【题型】解答题　【知识点】平面几何　【难度】easy
如图, $AB$ 为 $\odot O$ 的直径, 弦 $CD \perp AB$ 于点 $E$, 点 $F$ 为圆上一点, $AD = DF$, 过点 $C$ 作 $CH // AF$ 交 $AB$ 于点 $G$, 交 $AD$ 于点 $H$。

(1) 求证：$CD = CH$。

(2) 若 $CG = 2GH$, $AB = 10$, 求 $AF$
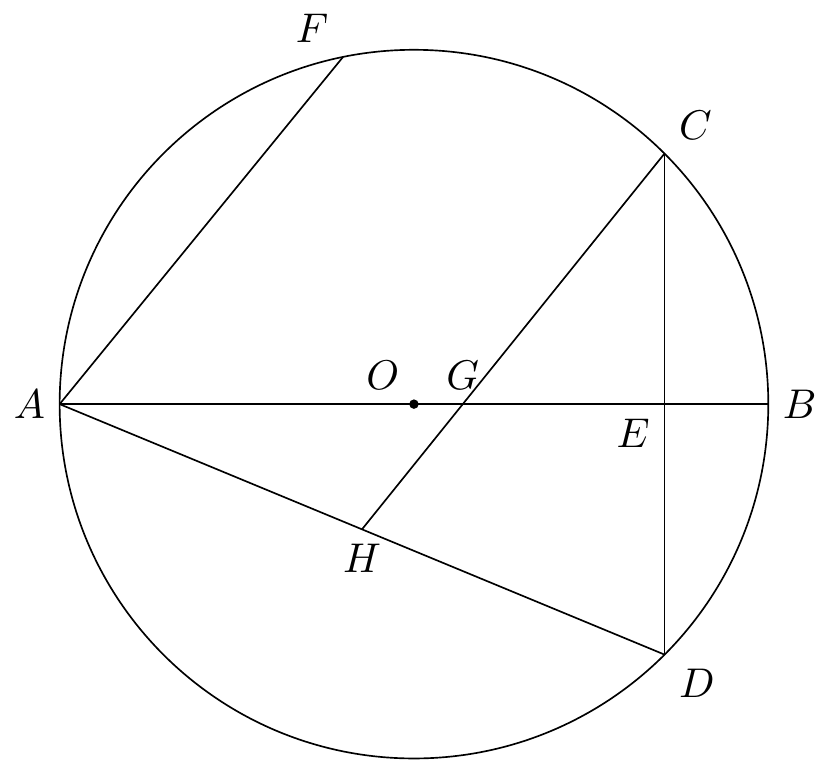
【解答】
解：
(1) 证明：$\because AB$ 为 $\odot O$ 的直径, $CD \perp AB$,

$\therefore \widehat{AC} = \widehat{AD}$,

$\because AD = DF$,

$\therefore \widehat{AD} = \widehat{DF}$,

$\therefore \widehat{AC} = \widehat{DF}$,

$\therefore \angle FAD = \angle ADC$,

$\because CH // AF$,

$\therefore \angle FAD = \angle CHD$,

$\therefore \angle CHD = \angle ADC$,

$\therefore CD = CH$；

(2) 过点 $O$ 作 $OM \perp AF$, 垂足为点 $M$,

则 $AM = \frac{1}{2} AF$,

$\because \widehat{AC} = \widehat{DF}$,

$\therefore \widehat{AF} = \widehat{CD}$,

$\therefore AF = CD$,

$\therefore CH = CD$,

$\therefore CH = CD = AF$,

$\because CG = 2GH$,

可设 $GH = a$, 则 $CG = 2a$, $AF = CD = CH = 3a$,

$\because AB$ 为 $\odot O$ 的直径, $CD \perp AB$,

$\therefore CE = DE = \frac{3}{2} a$,

由勾股定理可得 $GE = \sqrt{CG^2 - CE^2} = \frac{\sqrt{7}}{2} a$,

$\because CH // AF$, $AB = 10$,

$\therefore \angle FAO = \angle CGB$, $AO = 5$,

$\therefore \cos \angle FAO = \cos \angle CGB$,

即 $\frac{AM}{AO} = \frac{GE}{CG}$, $\frac{\frac{3}{2}a}{5} = \frac{\frac{\sqrt{7}}{2}a}{2a}$,

解得 $a = \frac{5}{6}\sqrt{7}$,

$\therefore AF = 3a = \frac{5}{6}\sqrt{7} \times 3 = \frac{5}{2}\sqrt{7}$。
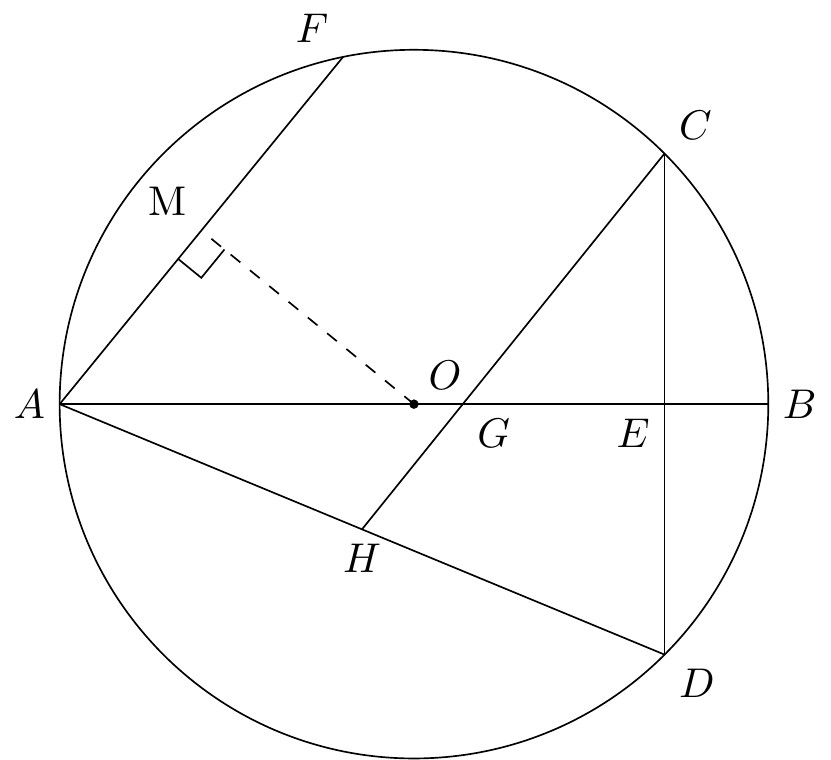